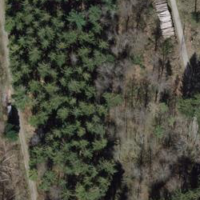
EUNIS habitat code: 44
Species observed at this site:
Fagus sylvatica